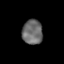
Tissue: skin
Cell type: Epithelial cells
Senescence score: 0.2243
Nuclear area (px): 491
Mean DAPI intensity: 106.988